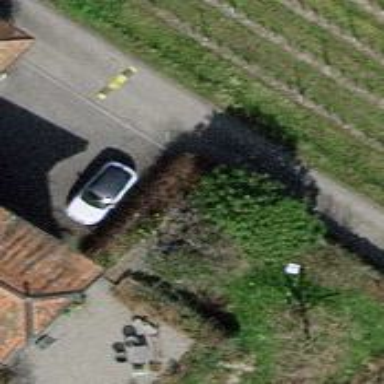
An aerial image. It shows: Hedge barrier.